Question: A few months ago the Google Maps v3 controls had a nice CSS# polished look. Now they look horrible (see attached pic). I don't think I did anything that would change their look. How can I get them back? Has anybody else encountered this behaviour?

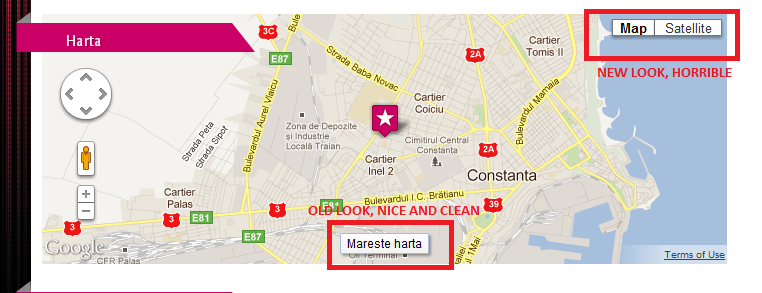
Answer: It happened after release of 3.7 version of Maps JS API: if you look into <URL>, there are line: 'New visual style of default controls'.
Assuming you didn't know the fact and don't use some new functionality, you can specify previous version of api when loading libraries, use similar url in script tag or as params with google js loader:
'''
http://maps.googleapis.com/maps/api/js?v=3.6&sensor=true_or_false
'''
<URL>